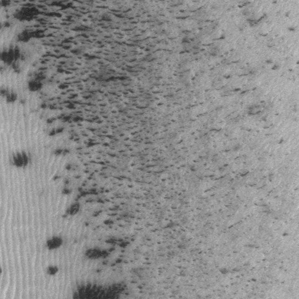
Label: frost